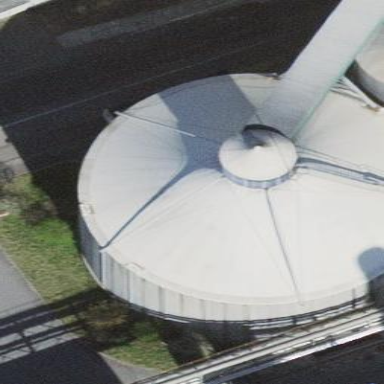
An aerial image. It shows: Silo.